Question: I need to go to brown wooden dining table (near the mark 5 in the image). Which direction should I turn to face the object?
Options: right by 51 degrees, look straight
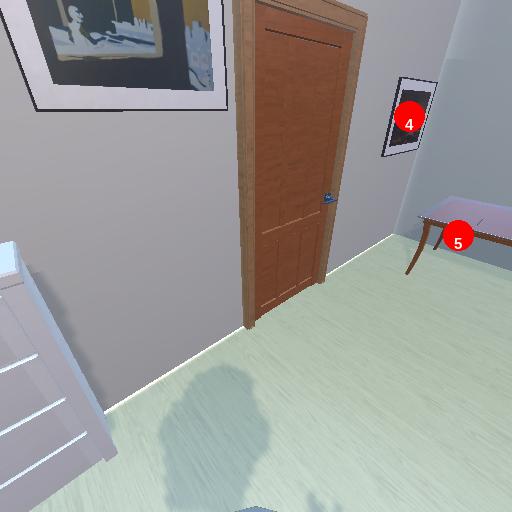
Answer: right by 51 degrees